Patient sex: F
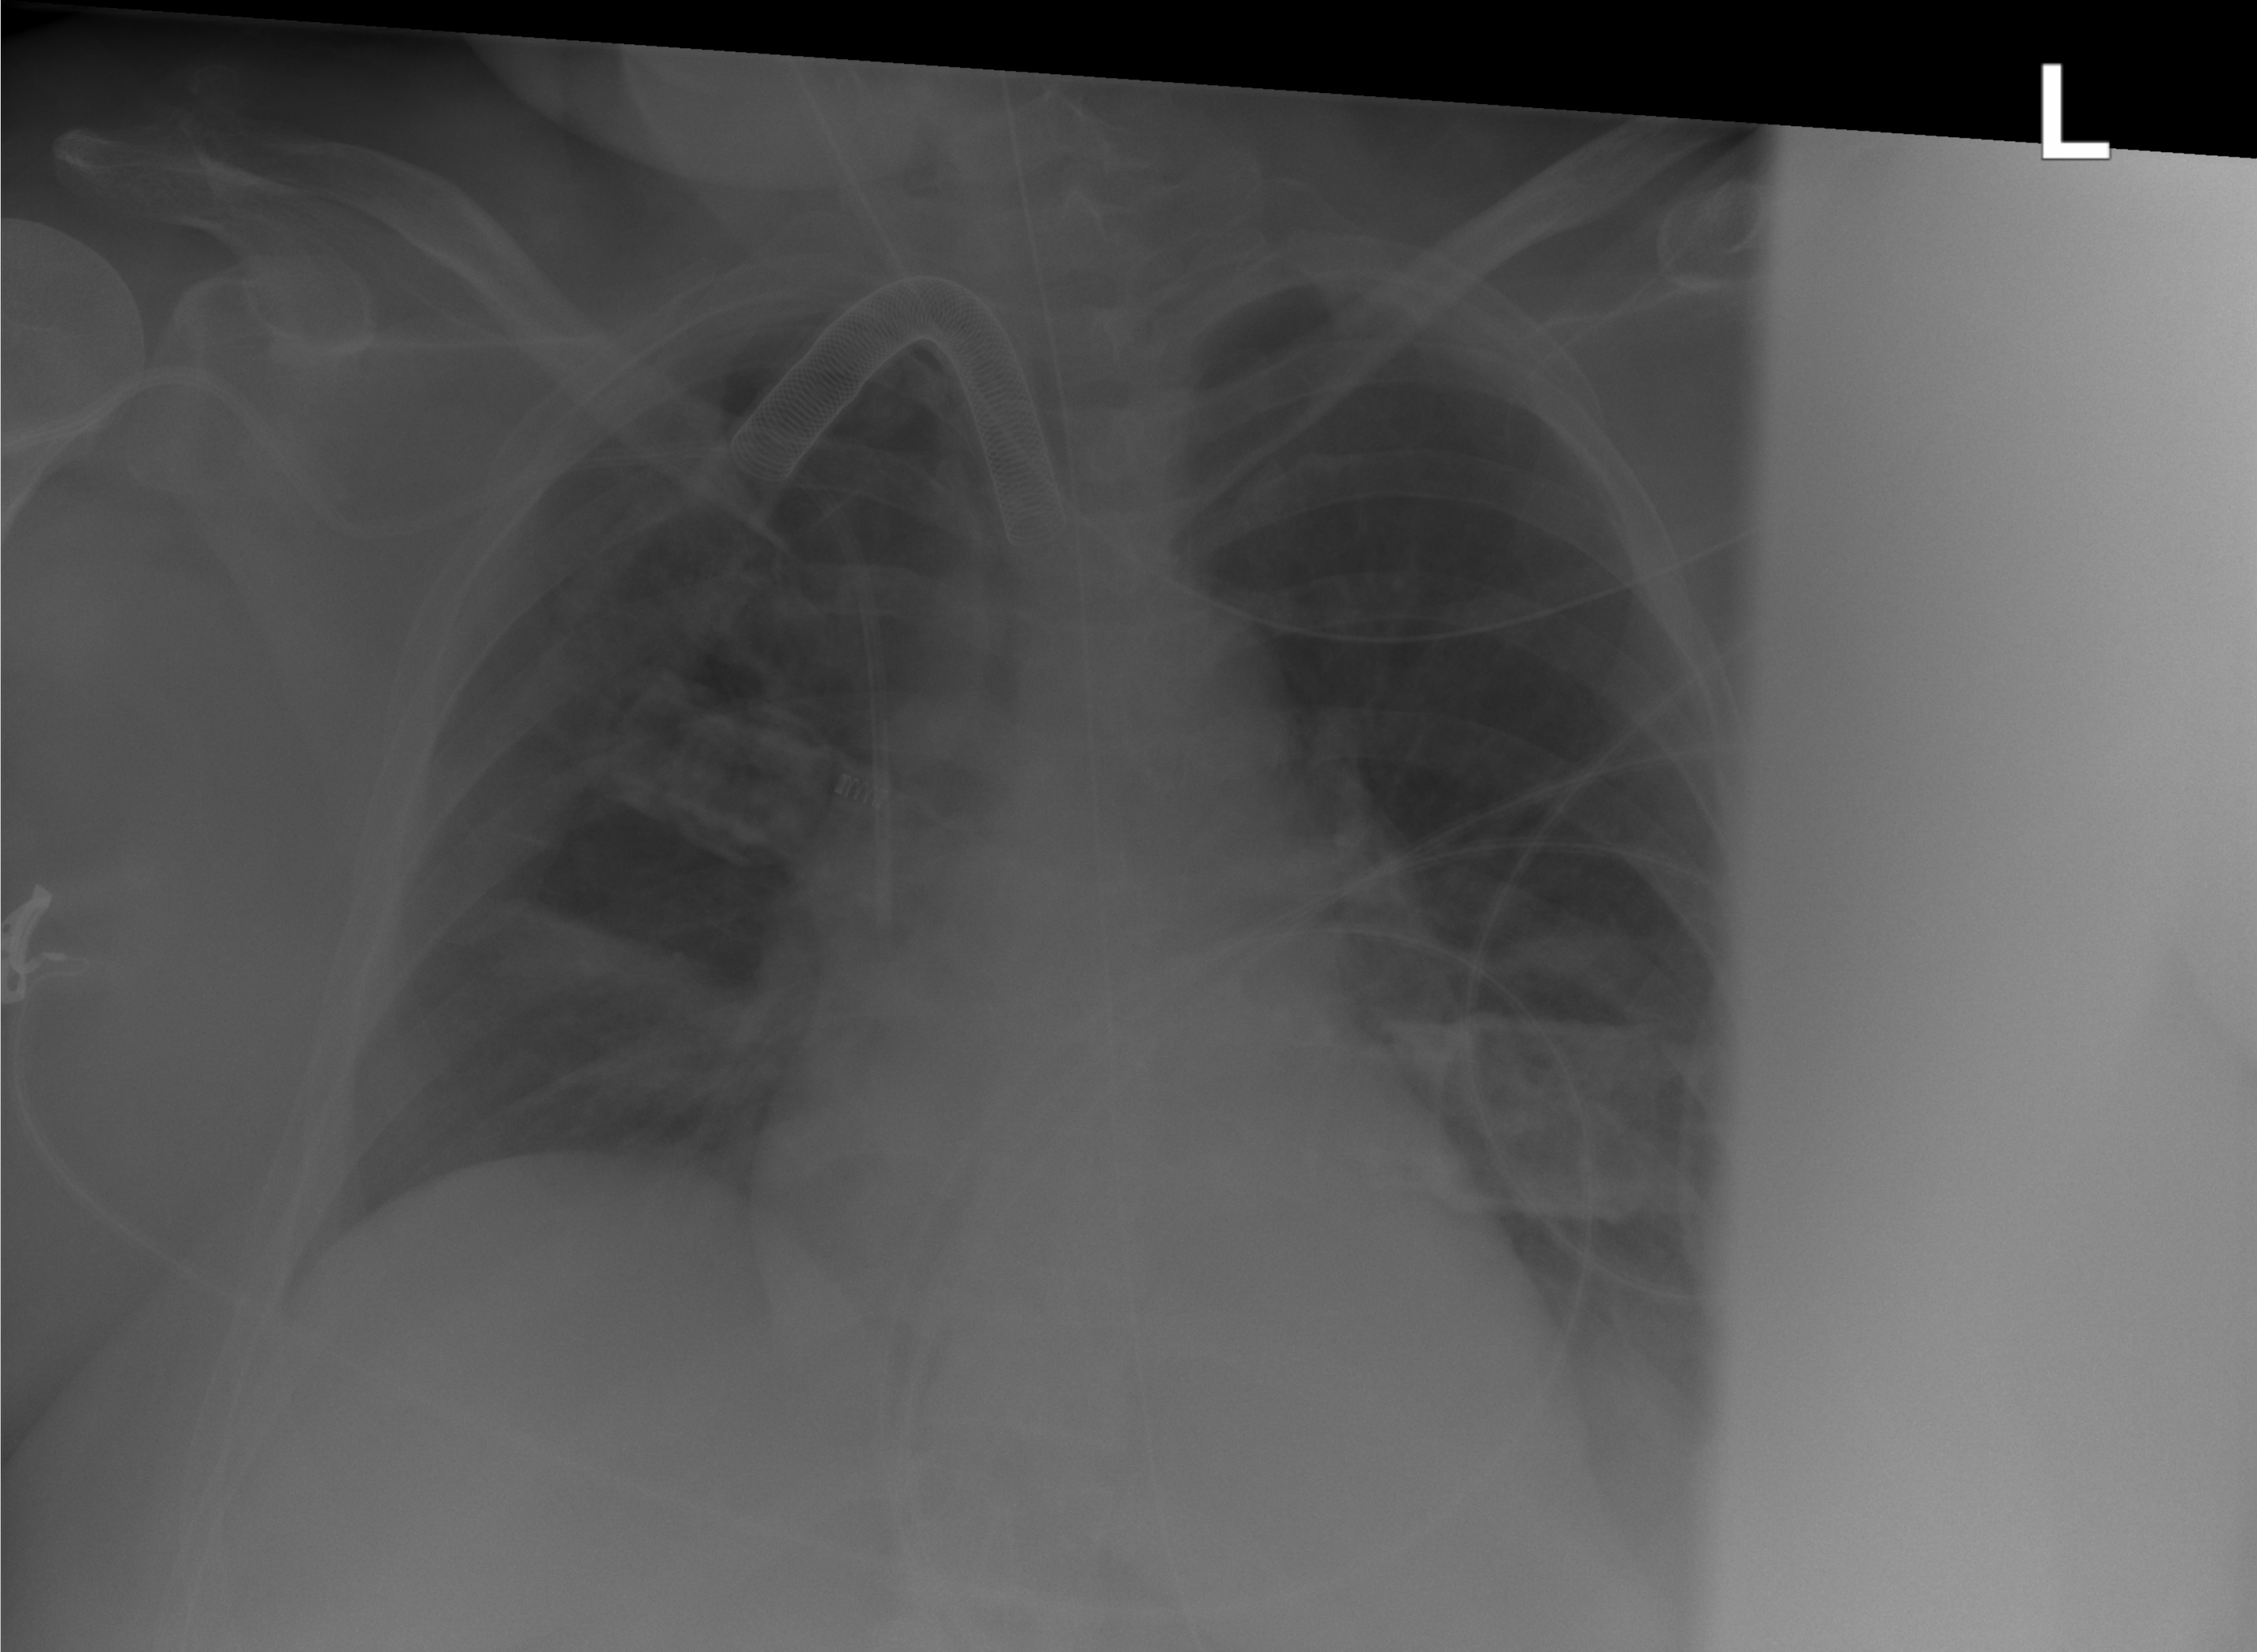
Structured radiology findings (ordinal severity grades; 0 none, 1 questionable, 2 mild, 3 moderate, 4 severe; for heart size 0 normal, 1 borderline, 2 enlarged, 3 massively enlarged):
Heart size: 0
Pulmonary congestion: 1
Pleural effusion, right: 0
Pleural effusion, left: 0
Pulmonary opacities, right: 2
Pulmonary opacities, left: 0
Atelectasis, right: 2
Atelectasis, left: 0